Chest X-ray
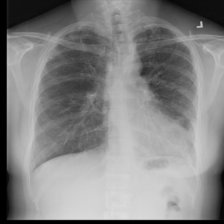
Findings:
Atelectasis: negative
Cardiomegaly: negative
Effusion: negative
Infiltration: negative
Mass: negative
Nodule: negative
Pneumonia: negative
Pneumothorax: negative
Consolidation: negative
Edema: negative
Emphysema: negative
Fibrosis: positive
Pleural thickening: negative
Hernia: negative